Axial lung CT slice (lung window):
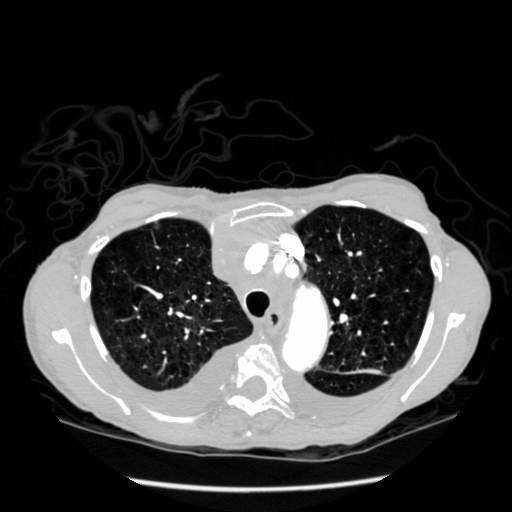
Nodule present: no